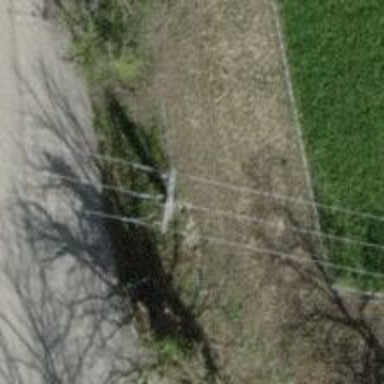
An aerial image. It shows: Power pole.